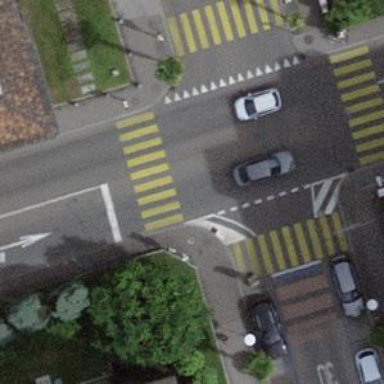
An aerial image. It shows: Road crossing with traffic signals.